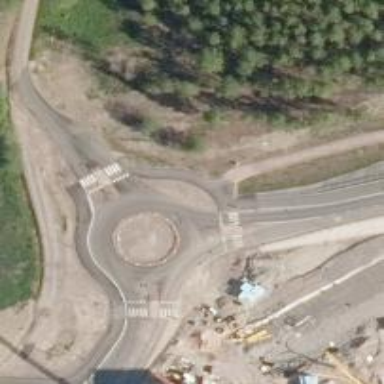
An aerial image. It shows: Crossing on cycleway path.